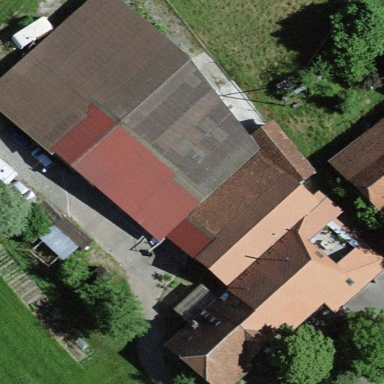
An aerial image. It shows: Farm building.